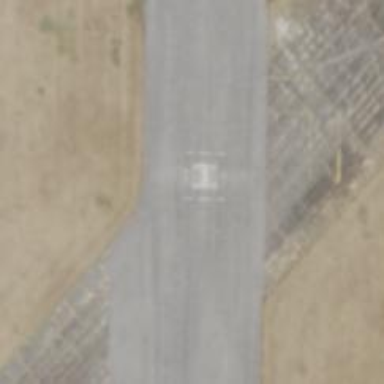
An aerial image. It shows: Image of helipad at airport.